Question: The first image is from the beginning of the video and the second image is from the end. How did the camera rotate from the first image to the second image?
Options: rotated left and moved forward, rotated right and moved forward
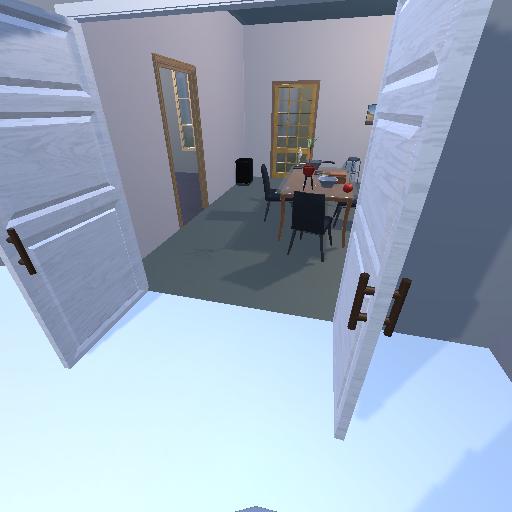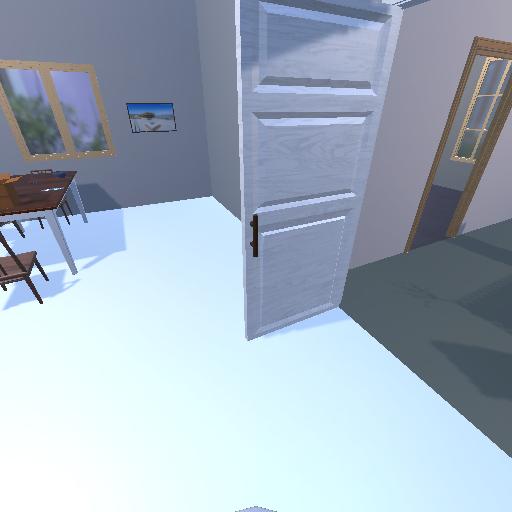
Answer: rotated left and moved forward